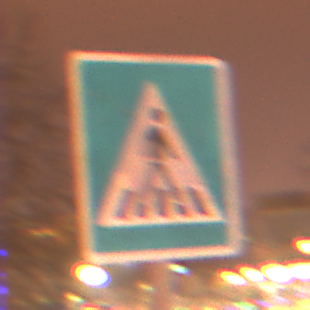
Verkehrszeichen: FussgaengerueberwegLinks
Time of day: Night
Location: Outdoor (Urban)
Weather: Overcast
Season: Winter
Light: Artificial